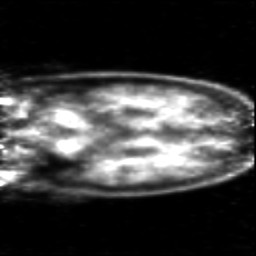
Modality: PET
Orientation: coronal
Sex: male
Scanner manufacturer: siemens